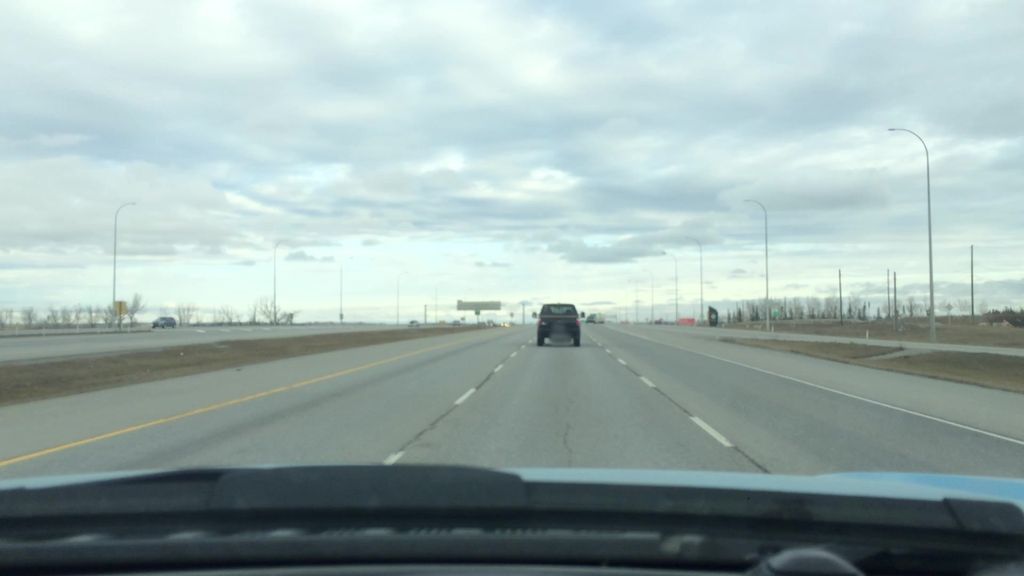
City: calgary